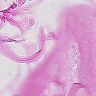
Metastatic tissue present: no